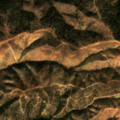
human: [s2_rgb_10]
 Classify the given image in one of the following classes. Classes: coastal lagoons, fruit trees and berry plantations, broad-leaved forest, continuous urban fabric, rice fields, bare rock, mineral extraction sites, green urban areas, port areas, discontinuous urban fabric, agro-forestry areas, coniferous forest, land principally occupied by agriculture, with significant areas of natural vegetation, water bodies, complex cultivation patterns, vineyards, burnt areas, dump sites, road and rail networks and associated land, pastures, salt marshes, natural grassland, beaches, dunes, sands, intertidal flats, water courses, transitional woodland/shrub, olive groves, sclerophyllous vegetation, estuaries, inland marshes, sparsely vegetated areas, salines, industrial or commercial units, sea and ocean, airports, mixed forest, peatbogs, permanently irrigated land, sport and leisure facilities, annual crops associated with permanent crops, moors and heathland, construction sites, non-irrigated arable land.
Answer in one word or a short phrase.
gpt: agro-forestry areas, broad-leaved forest, transitional woodland/shrub